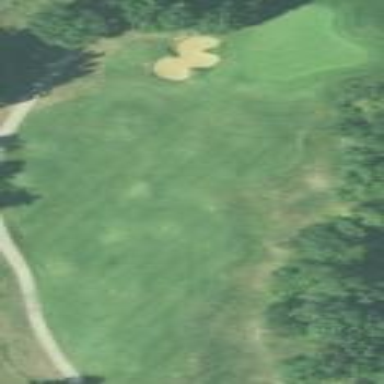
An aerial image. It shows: Grassy area designated as golf fairway.